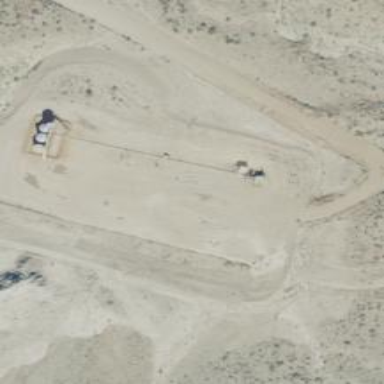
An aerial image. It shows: Petroleum well that is man-made.